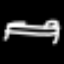
Label: bed